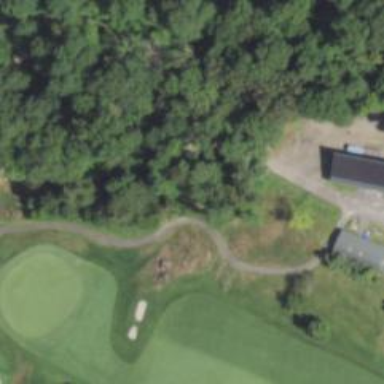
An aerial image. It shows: Path used for both walking and golf.